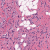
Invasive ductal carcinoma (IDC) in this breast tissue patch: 0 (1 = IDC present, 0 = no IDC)